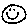
Label: smiley face